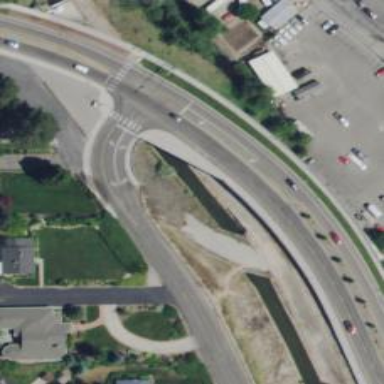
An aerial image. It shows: Culvert underpass for canal.